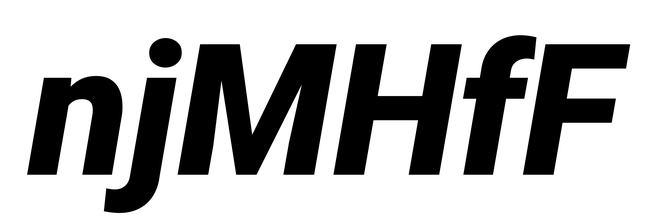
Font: Roboto-Italic_Black_Italic